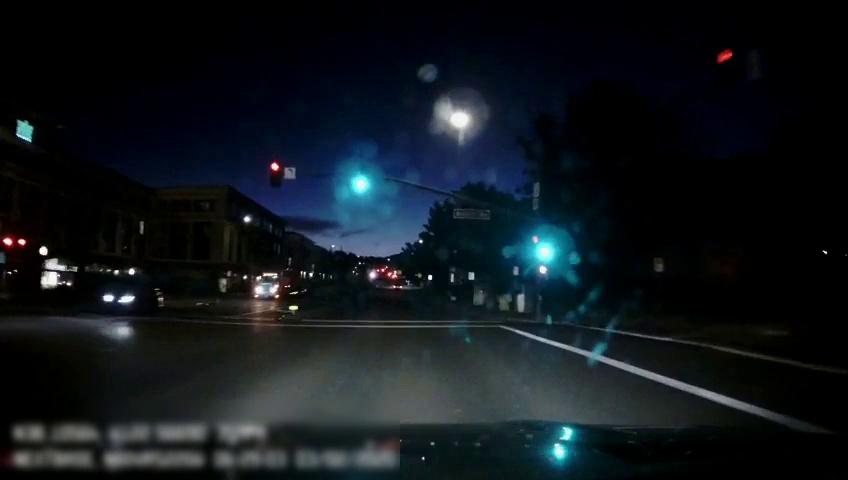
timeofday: Night
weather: Cloudy
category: Drivable Space
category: Vehicles | Truck
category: Vehicles | Car
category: Lanes | Opposite Lane
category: Traffic | Lights
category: Traffic | Lights
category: Traffic | Lights
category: Traffic | Signs
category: Traffic | Signs